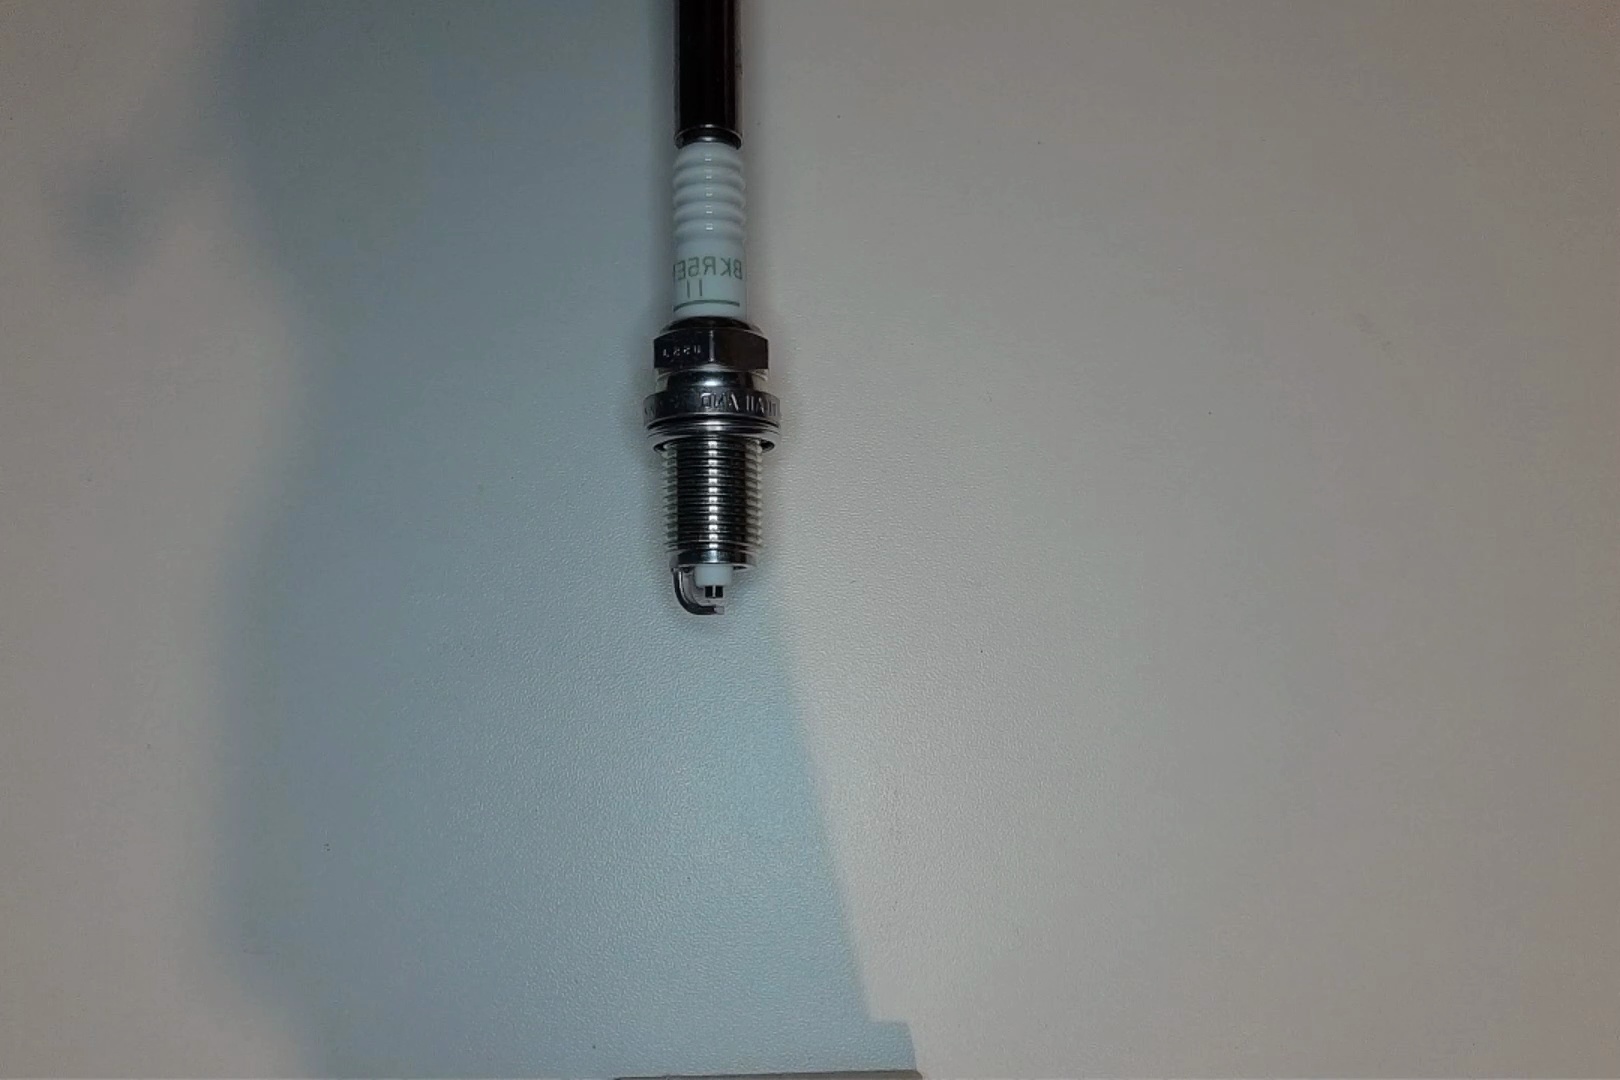
Label: normal